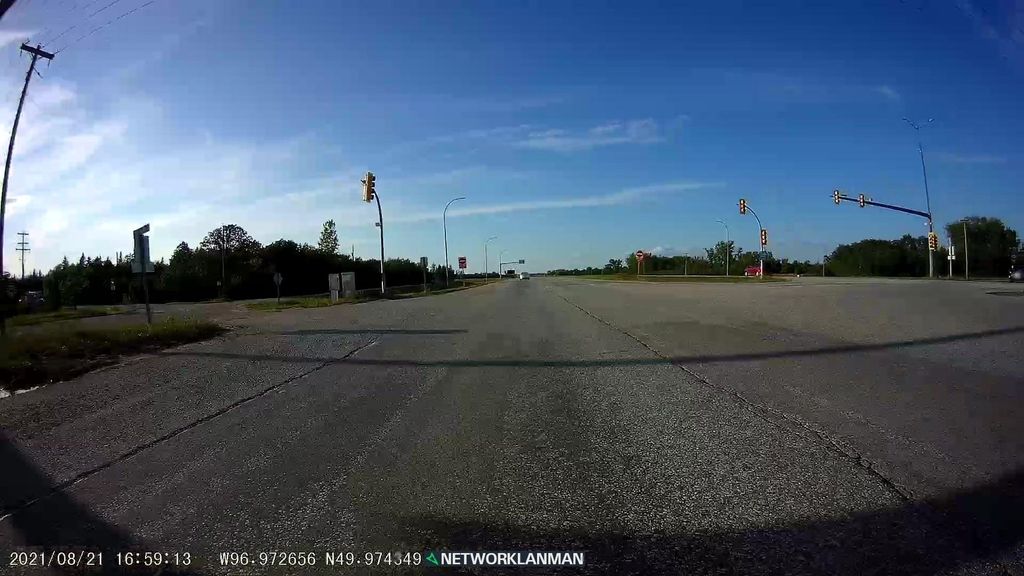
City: winnipeg